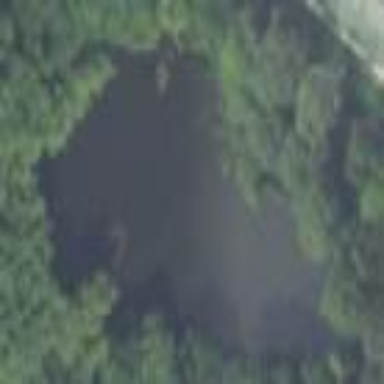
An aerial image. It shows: Pond with natural water.